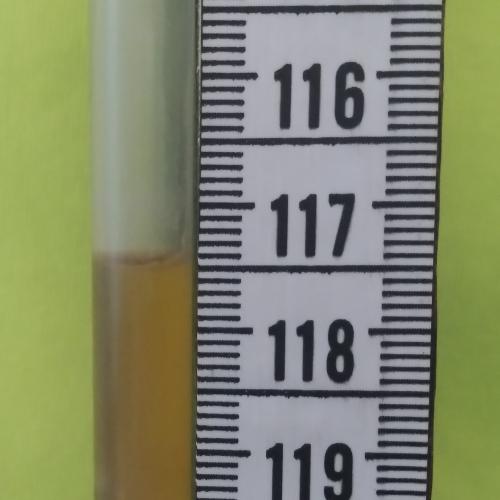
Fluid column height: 117.4 cm